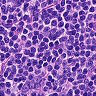
Metastatic tissue present: no